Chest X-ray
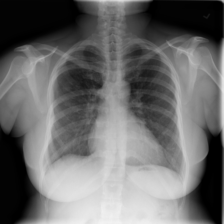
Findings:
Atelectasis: negative
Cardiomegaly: negative
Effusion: negative
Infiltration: negative
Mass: negative
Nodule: negative
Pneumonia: negative
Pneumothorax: negative
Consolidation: negative
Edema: negative
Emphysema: negative
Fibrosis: negative
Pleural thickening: negative
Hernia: negative